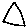
Label: triangle